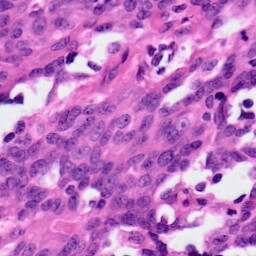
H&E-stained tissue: Ovarian